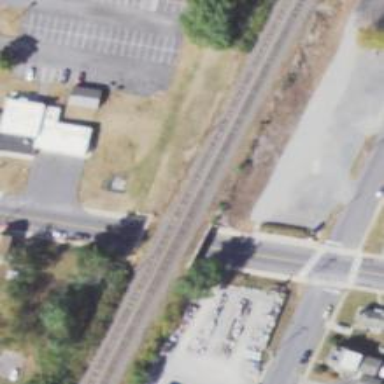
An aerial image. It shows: Railway bridge over siding rail service.